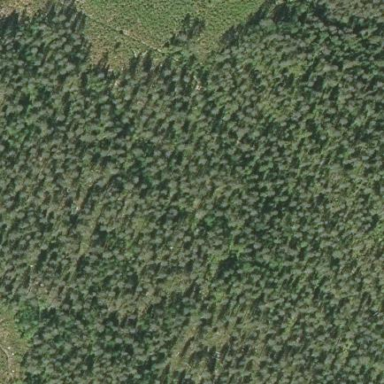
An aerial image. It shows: Needle-leaved woodland.